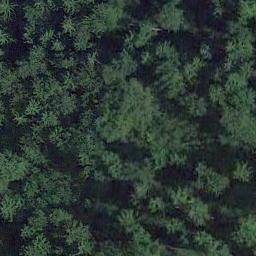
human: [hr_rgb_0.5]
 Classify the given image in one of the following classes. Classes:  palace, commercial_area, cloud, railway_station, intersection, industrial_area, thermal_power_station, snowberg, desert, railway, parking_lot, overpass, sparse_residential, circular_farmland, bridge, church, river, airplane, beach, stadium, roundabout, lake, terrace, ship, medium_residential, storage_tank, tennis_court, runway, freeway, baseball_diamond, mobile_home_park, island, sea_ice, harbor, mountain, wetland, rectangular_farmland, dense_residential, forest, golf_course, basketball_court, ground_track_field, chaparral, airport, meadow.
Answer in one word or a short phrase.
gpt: forest